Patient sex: F
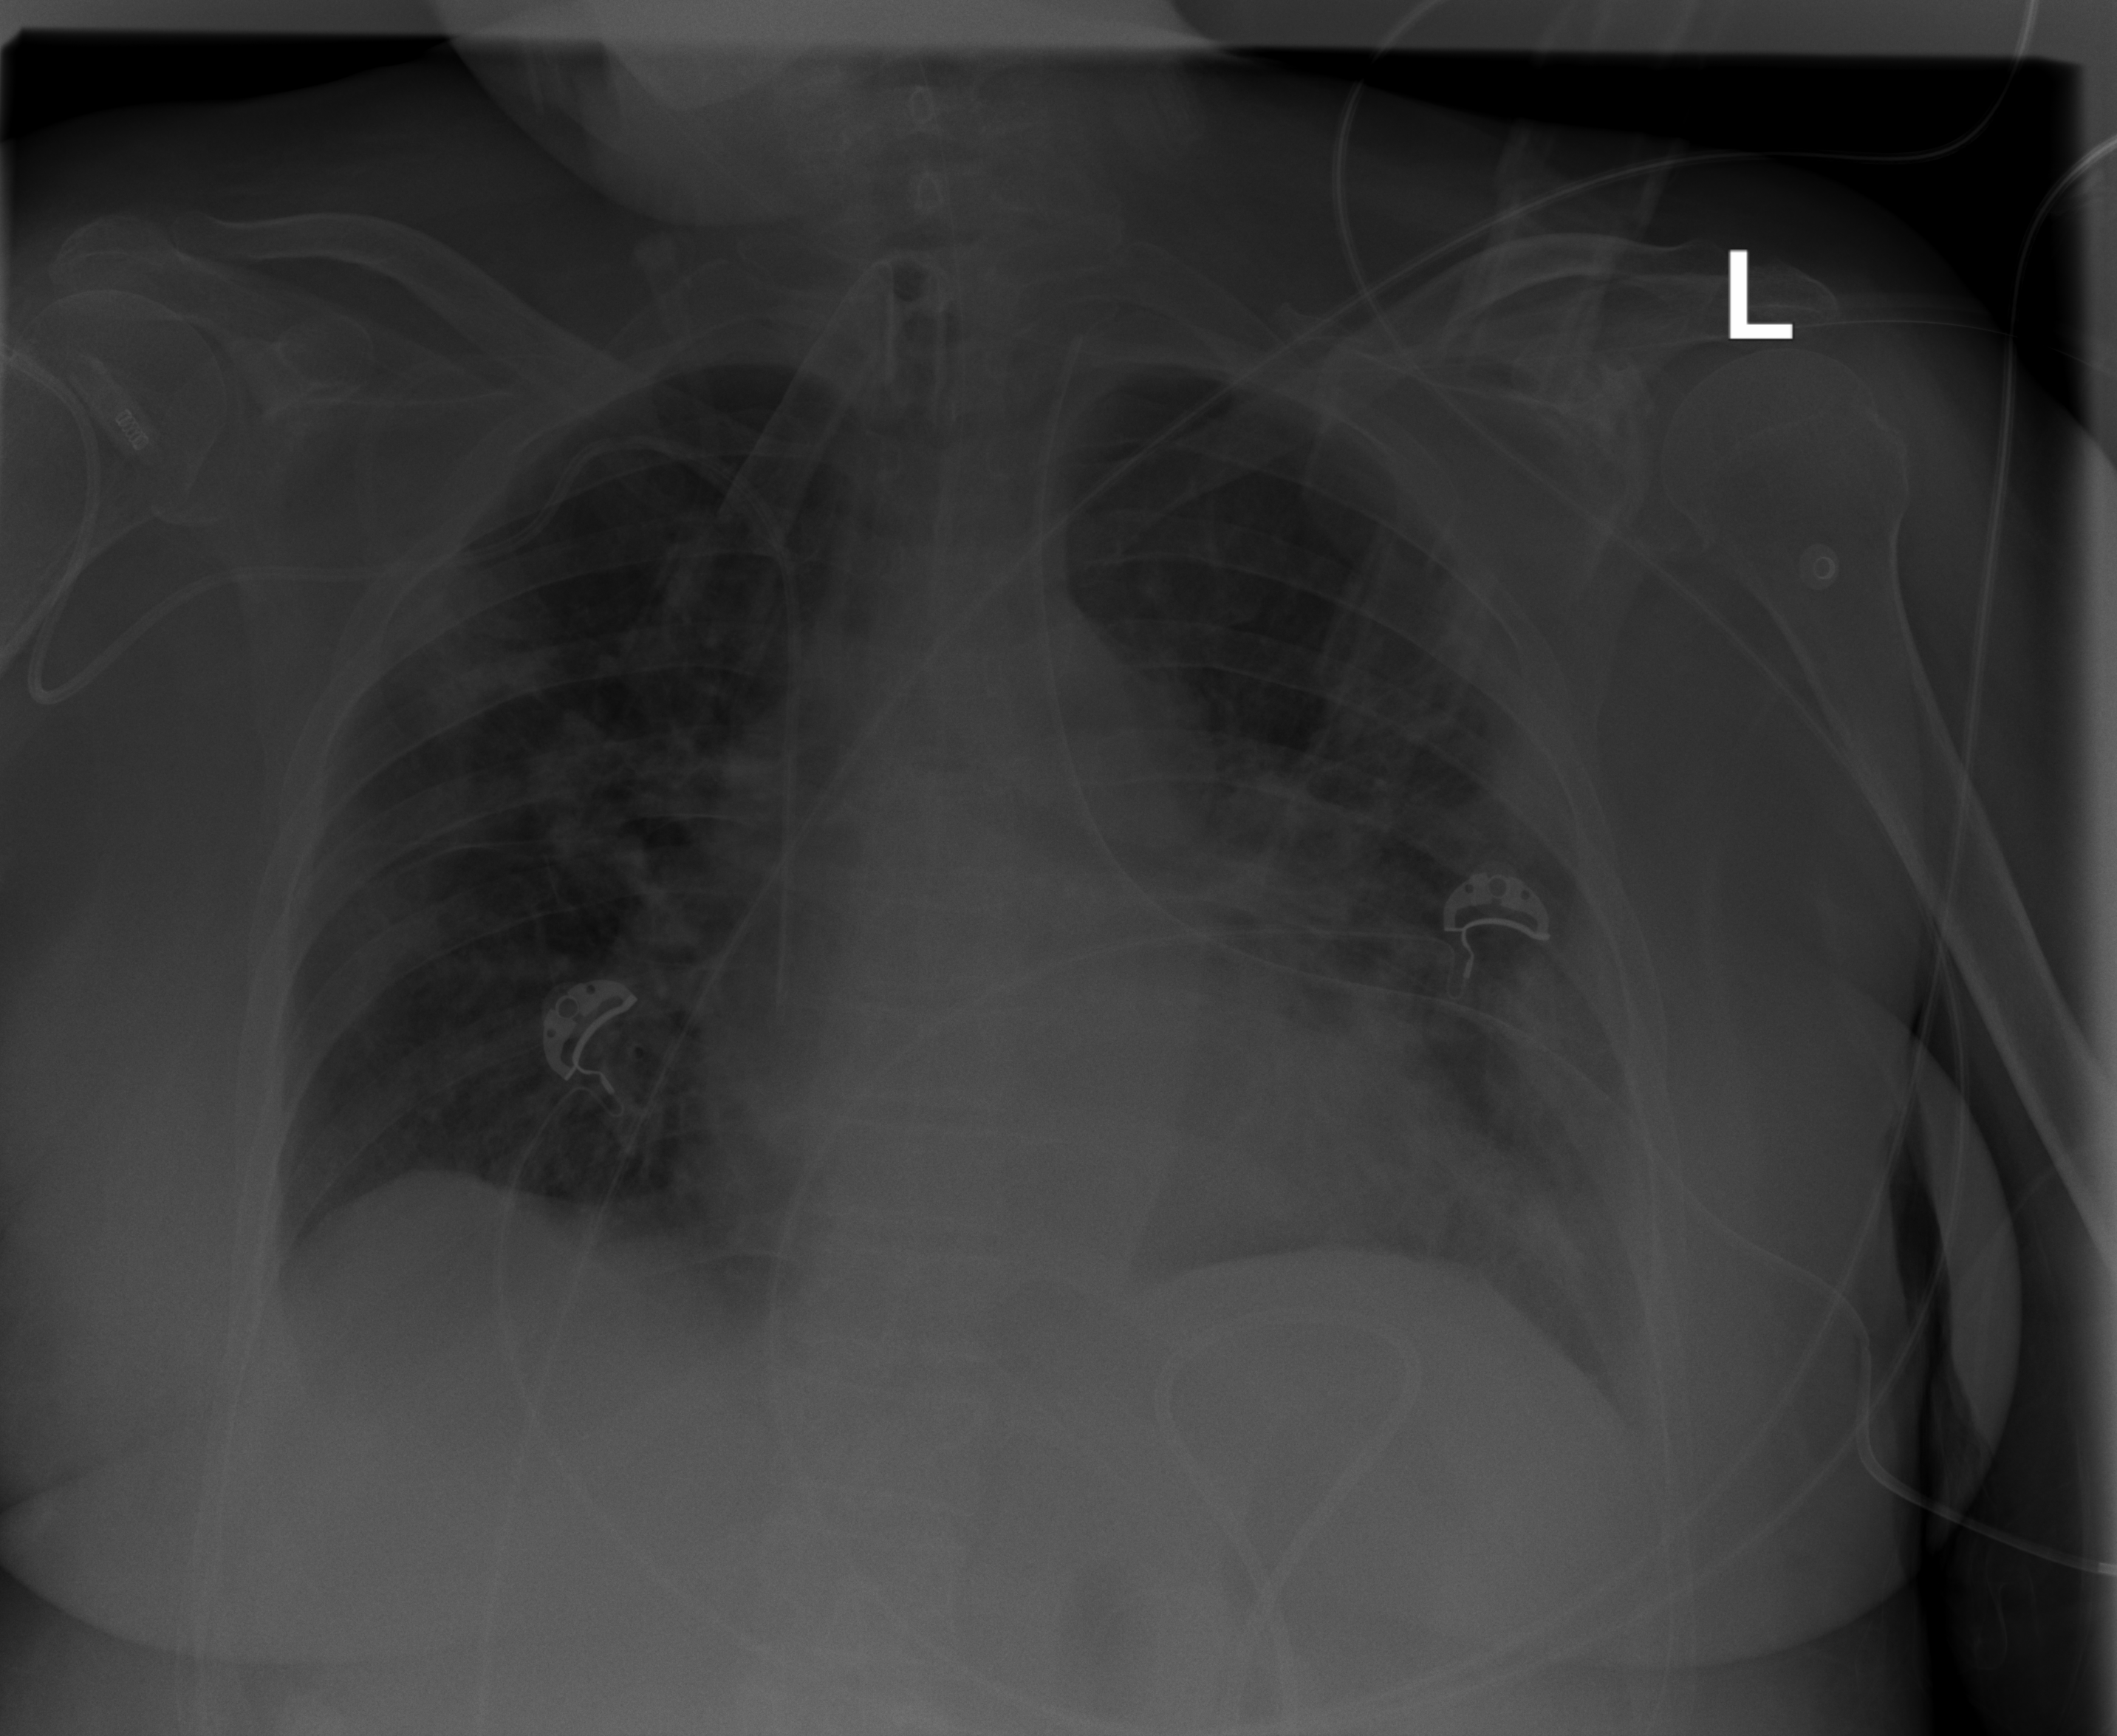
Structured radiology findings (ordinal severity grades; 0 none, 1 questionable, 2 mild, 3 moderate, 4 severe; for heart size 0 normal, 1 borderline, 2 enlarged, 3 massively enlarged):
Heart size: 2
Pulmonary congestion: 2
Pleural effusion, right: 1
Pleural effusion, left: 1
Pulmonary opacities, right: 2
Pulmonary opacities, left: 3
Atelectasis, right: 2
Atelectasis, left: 3